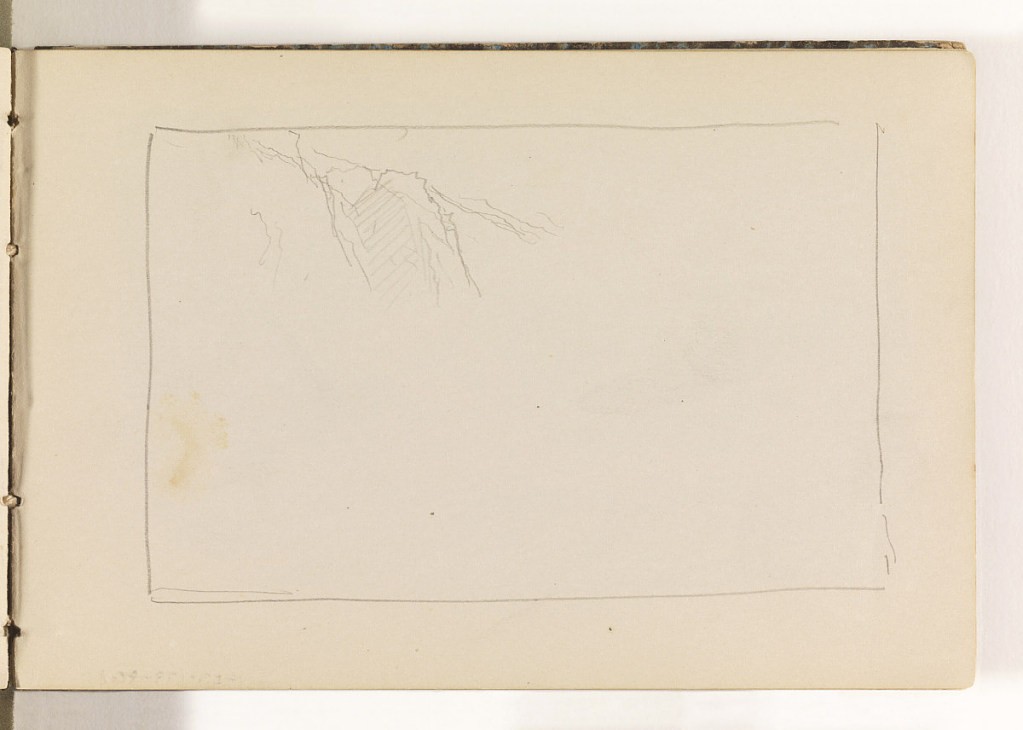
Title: Unfinished Contours of Cliffs
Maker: William Trost Richards, American, 1833–1905
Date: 1870–85
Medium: Graphite on cream wove paper, bound
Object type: Sketchbook folio
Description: Rectangular border surrounds sketch of cliff tops located in upper left corner.